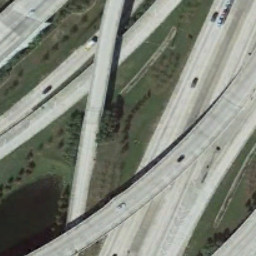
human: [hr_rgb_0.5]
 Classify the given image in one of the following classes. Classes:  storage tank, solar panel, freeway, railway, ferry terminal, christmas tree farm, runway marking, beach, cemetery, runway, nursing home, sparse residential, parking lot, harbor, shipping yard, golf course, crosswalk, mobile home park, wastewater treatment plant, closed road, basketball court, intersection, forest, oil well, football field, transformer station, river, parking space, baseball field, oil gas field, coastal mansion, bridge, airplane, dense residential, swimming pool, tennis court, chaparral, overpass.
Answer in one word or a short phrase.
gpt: overpass